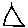
Label: triangle